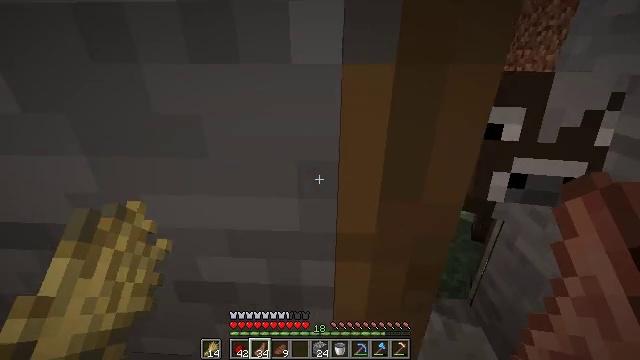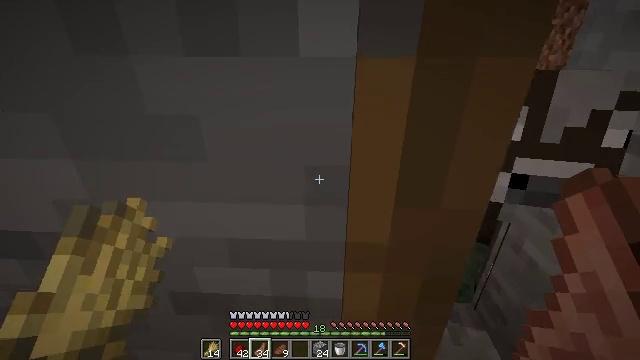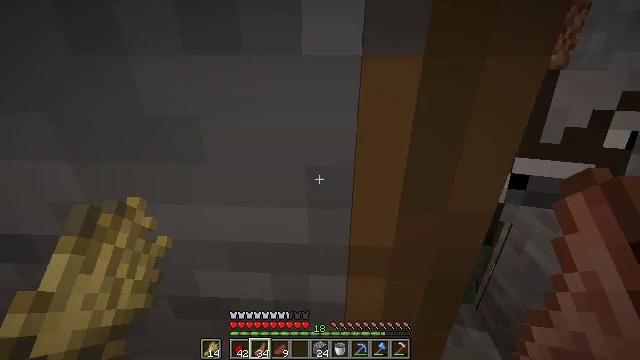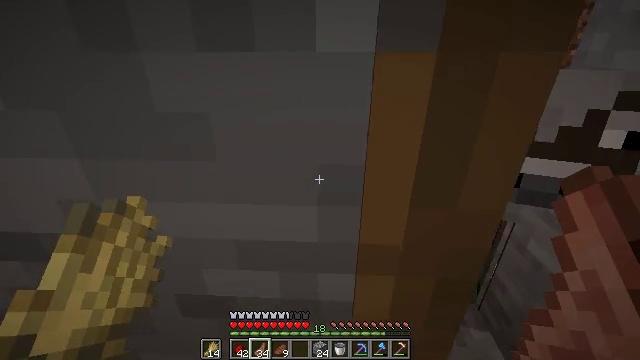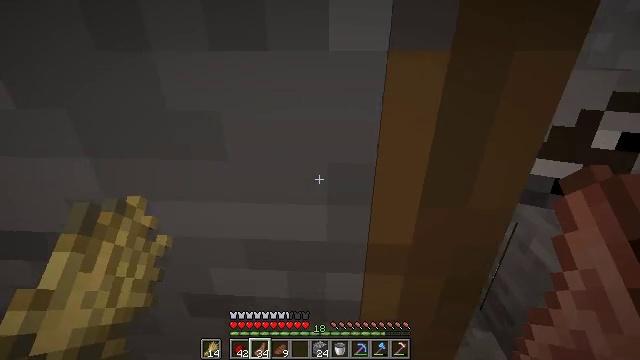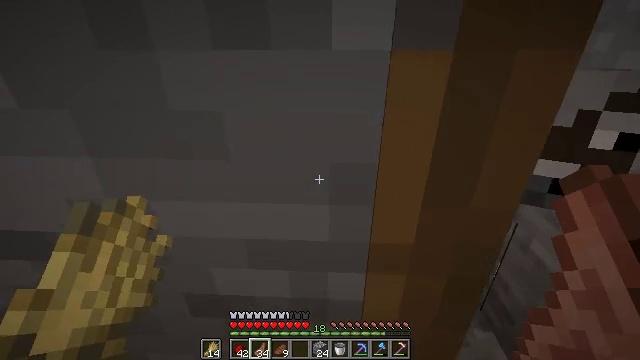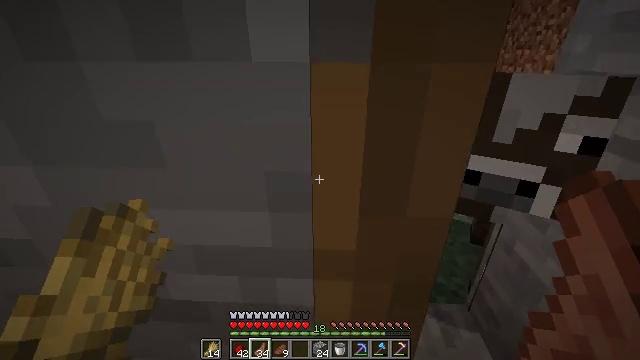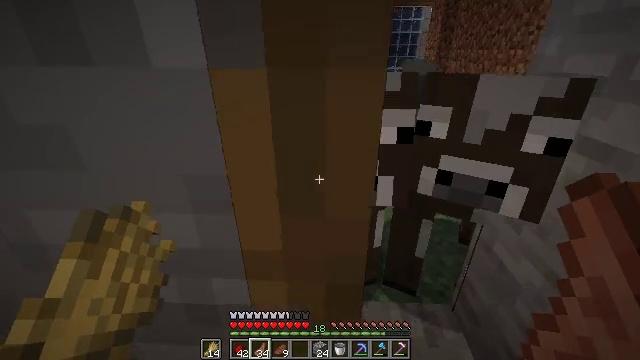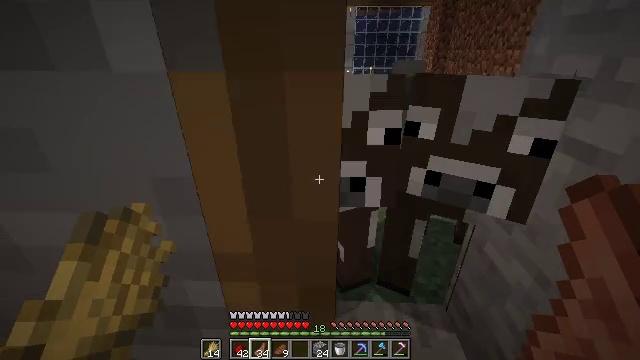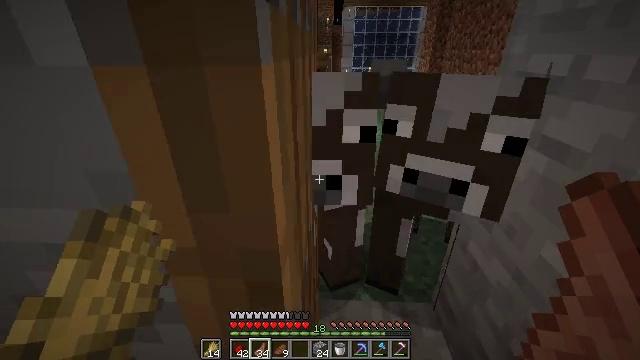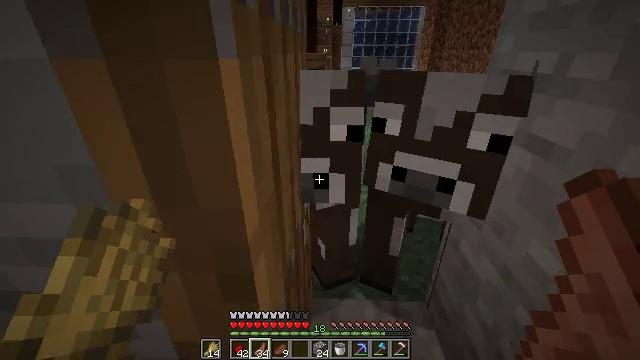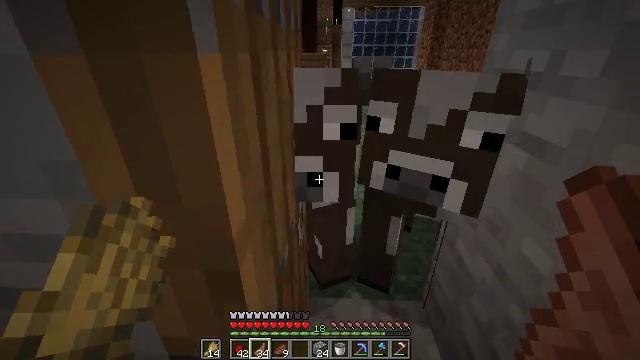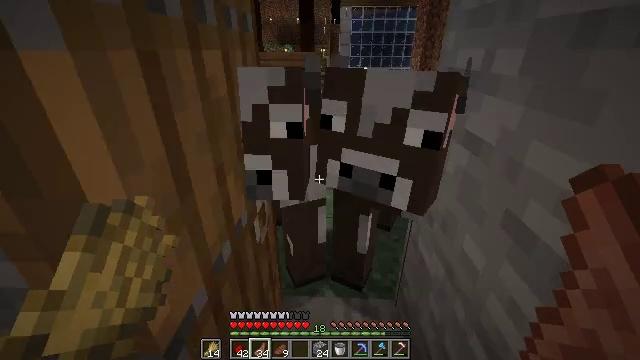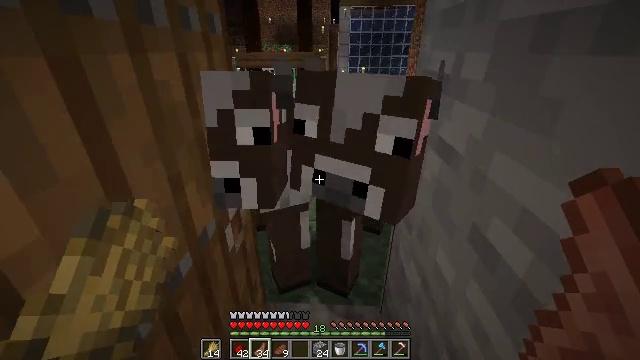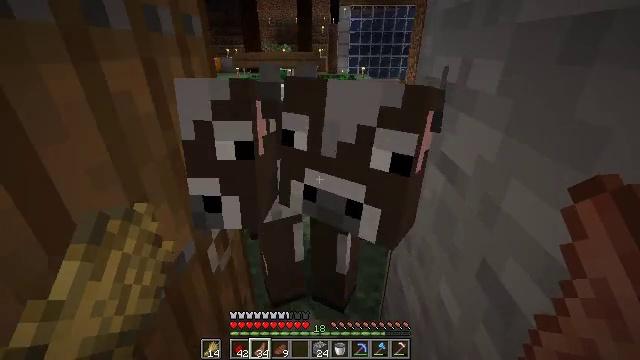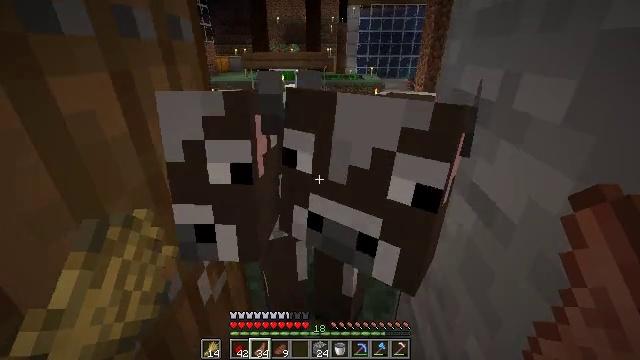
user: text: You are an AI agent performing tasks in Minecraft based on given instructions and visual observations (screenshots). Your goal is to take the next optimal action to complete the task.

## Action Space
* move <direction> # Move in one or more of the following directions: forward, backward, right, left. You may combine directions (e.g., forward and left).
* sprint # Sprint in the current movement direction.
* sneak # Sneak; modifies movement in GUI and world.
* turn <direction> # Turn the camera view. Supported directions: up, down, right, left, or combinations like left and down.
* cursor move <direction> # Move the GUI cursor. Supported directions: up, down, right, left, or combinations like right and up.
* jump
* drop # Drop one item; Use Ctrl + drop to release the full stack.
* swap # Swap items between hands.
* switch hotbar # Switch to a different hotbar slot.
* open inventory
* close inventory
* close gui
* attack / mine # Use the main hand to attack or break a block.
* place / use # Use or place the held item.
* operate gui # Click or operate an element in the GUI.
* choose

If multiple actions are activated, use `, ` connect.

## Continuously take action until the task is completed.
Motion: motion action
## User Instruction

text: Create a spruce fence by combining sticks and spruce planks.
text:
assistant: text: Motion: move forward
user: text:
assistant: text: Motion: move forward
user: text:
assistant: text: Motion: move forward
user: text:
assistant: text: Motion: move forward
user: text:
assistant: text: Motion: no_op
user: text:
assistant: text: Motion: move right
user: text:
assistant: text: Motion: move right
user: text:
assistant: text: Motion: no_op
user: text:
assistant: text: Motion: no_op
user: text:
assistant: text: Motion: no_op
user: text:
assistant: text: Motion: move right
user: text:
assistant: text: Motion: move right
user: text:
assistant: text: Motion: move forward and move right
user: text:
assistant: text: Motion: move forward
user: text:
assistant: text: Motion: move forward, turn left
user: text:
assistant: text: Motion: move forward, turn left
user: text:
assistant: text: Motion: move forward, turn left
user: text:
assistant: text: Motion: move forward, turn left
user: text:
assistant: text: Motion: move forward, turn left
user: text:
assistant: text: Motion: turn left
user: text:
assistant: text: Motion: no_op
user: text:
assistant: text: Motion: no_op
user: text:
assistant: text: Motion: no_op
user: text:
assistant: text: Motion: no_op
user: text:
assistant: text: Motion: no_op
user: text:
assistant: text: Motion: no_op
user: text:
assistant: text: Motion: no_op
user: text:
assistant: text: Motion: no_op
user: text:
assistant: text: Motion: no_op
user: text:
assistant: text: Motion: no_op